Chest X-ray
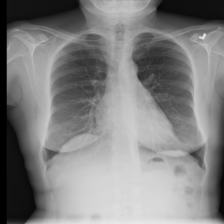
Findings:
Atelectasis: negative
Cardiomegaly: negative
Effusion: negative
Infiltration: negative
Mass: negative
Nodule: negative
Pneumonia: negative
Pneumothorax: negative
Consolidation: negative
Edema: negative
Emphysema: negative
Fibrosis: negative
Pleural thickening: negative
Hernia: negative